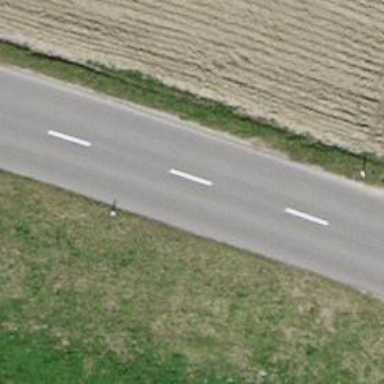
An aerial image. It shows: Tertiary road with asphalt surface.